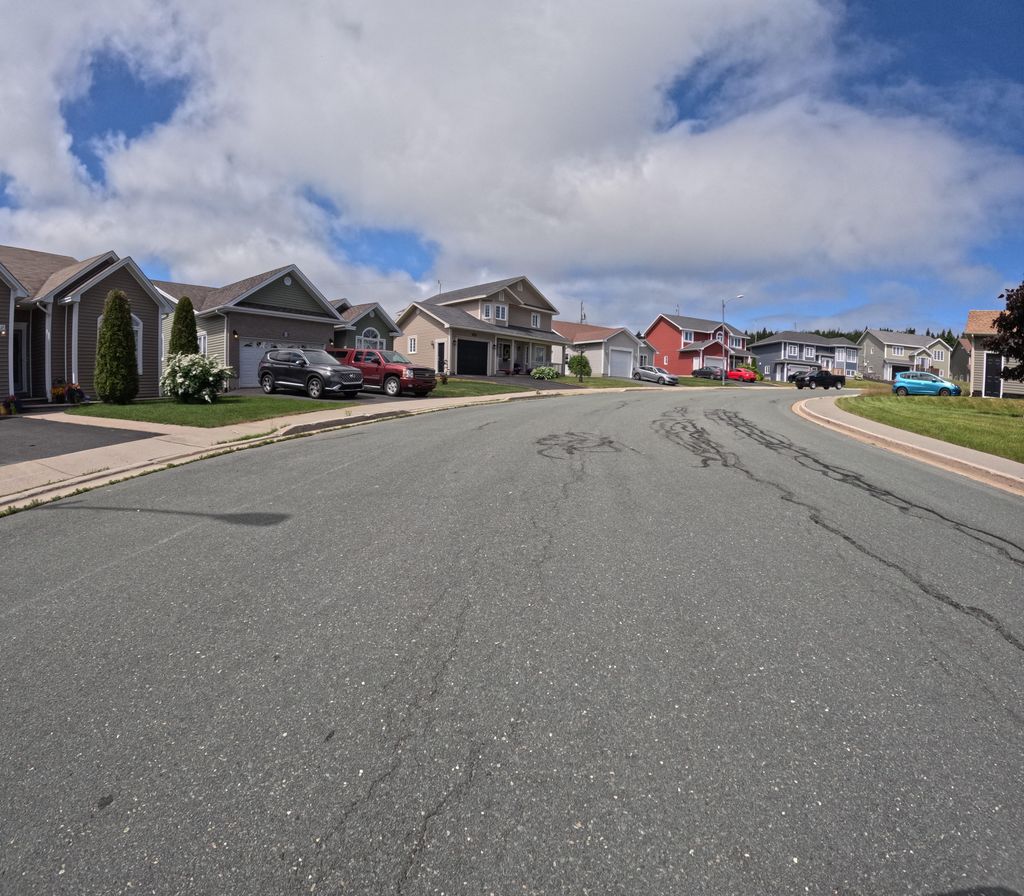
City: st_johns